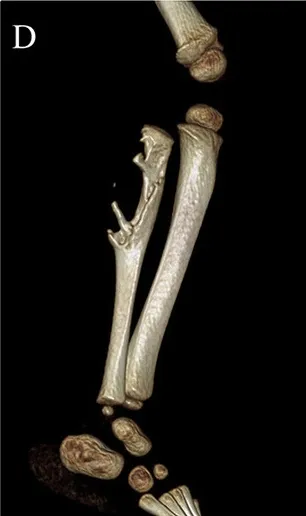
3d CT reconstruction demonstrating lytic bone destruction of right proximal fibula.
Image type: radiology (ct)